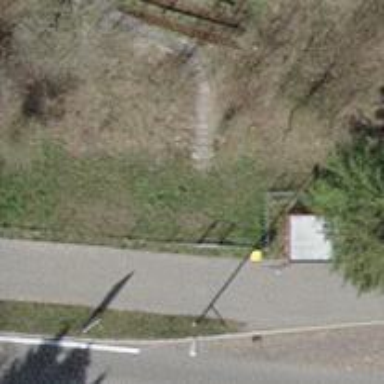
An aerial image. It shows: Post box is visible.